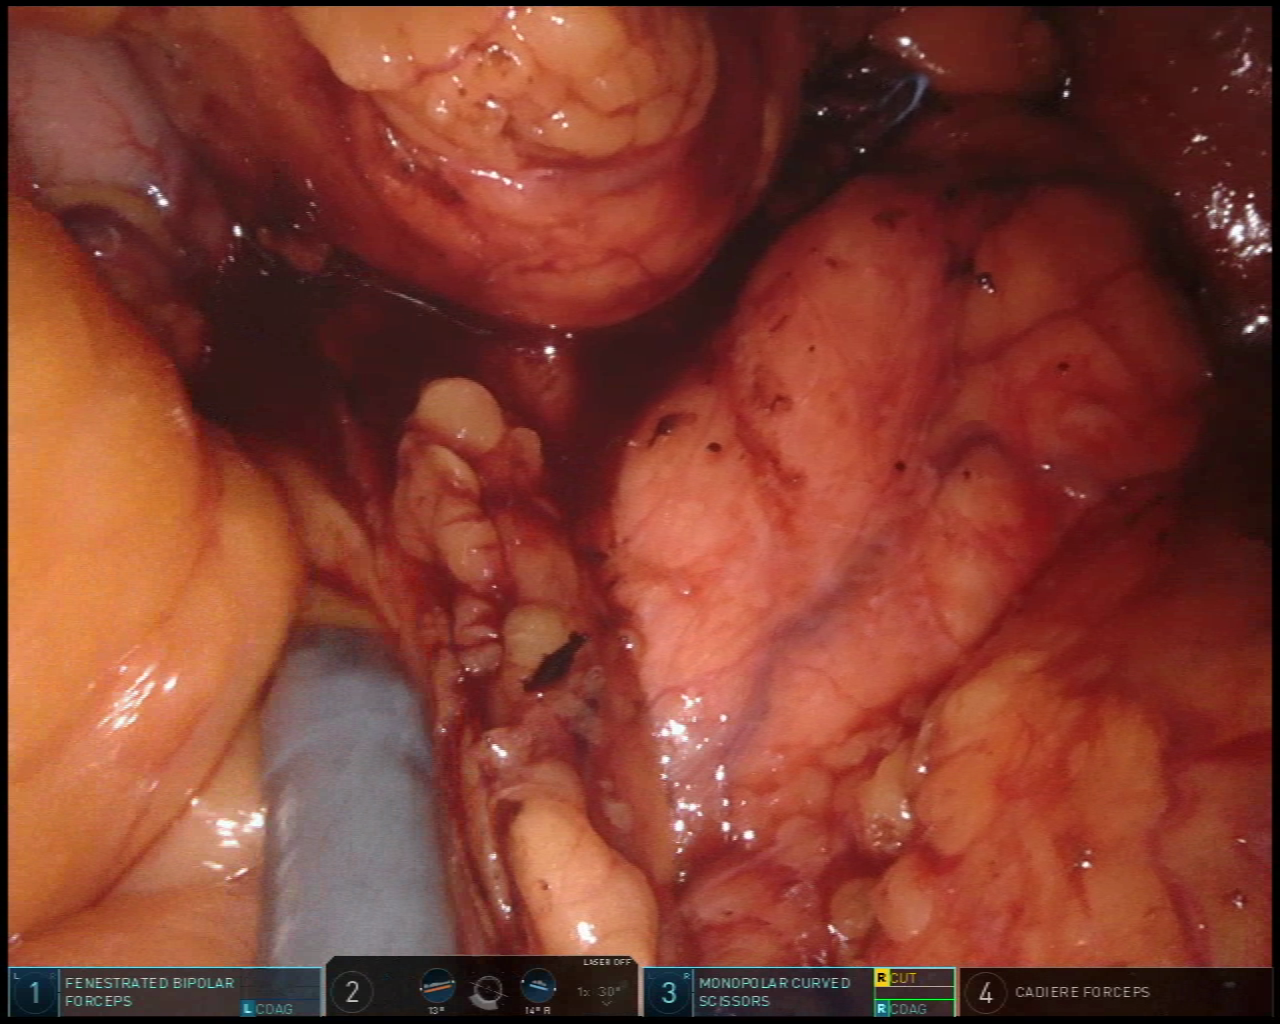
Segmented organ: stomach
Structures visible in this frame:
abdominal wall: no
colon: no
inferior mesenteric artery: no
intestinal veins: no
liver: no
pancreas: no
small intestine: no
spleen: no
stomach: yes
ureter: no
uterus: no
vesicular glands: no